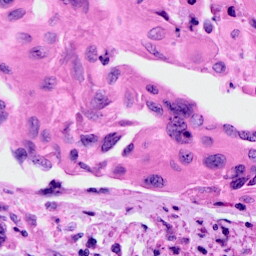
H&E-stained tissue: Cervix